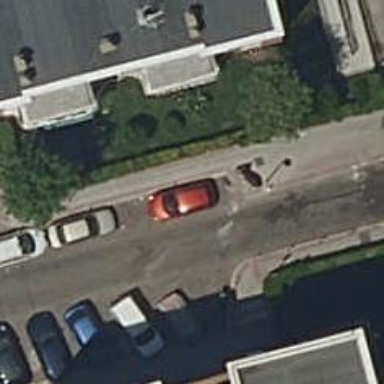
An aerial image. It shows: Bollard.